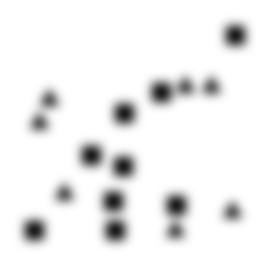
Squares: 9
Triangles: 7
Stars: 0
Total shapes: 16